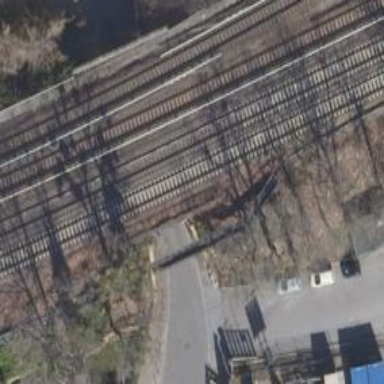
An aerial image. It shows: Bridge over railway line.